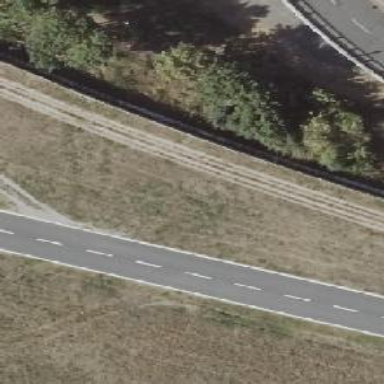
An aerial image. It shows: Tunnel under motorway link.